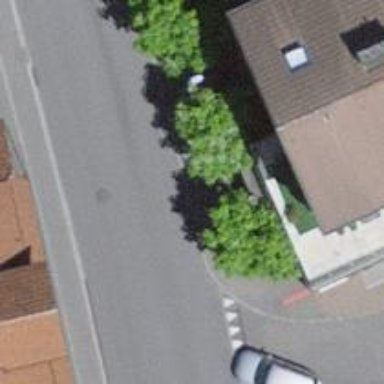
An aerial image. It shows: Bus stop with platform for public transport.